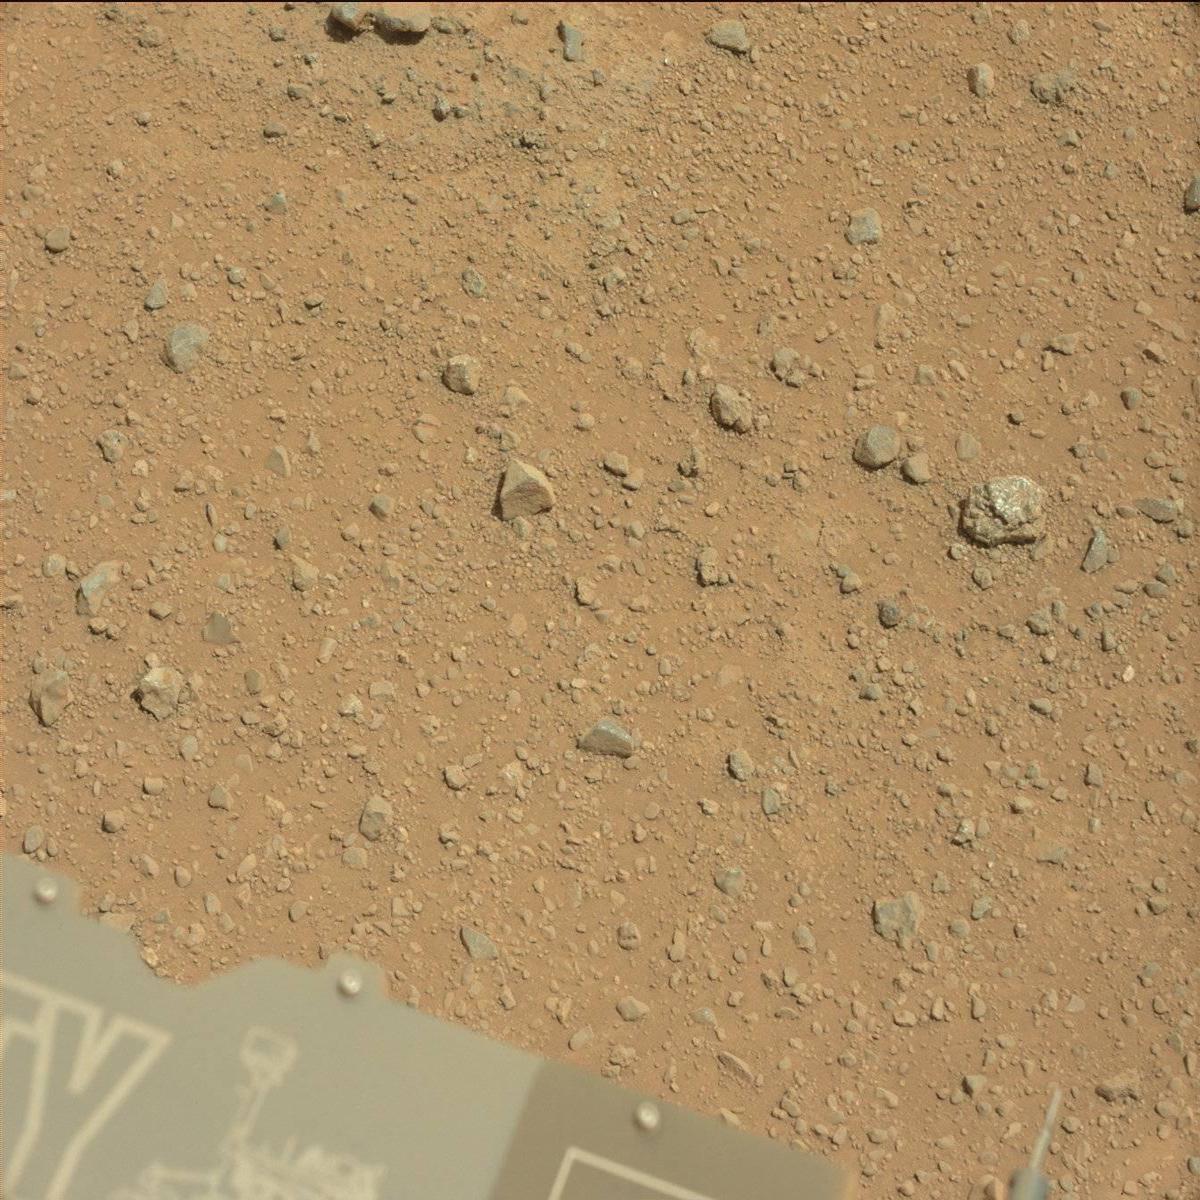
Terrain classes present: Bedrock, Rock, Rover, Sand / Soil